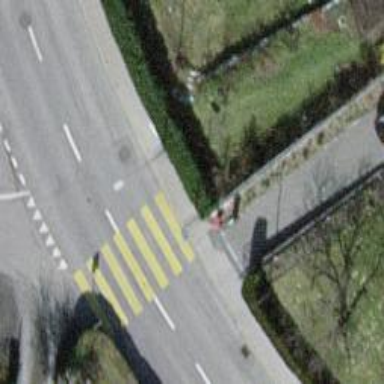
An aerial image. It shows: Zebra crossing on the road.